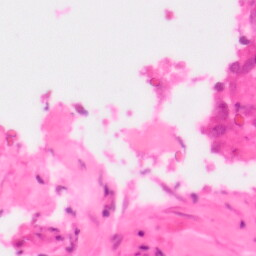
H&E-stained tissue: Colon